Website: home-depot
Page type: customer-info-address
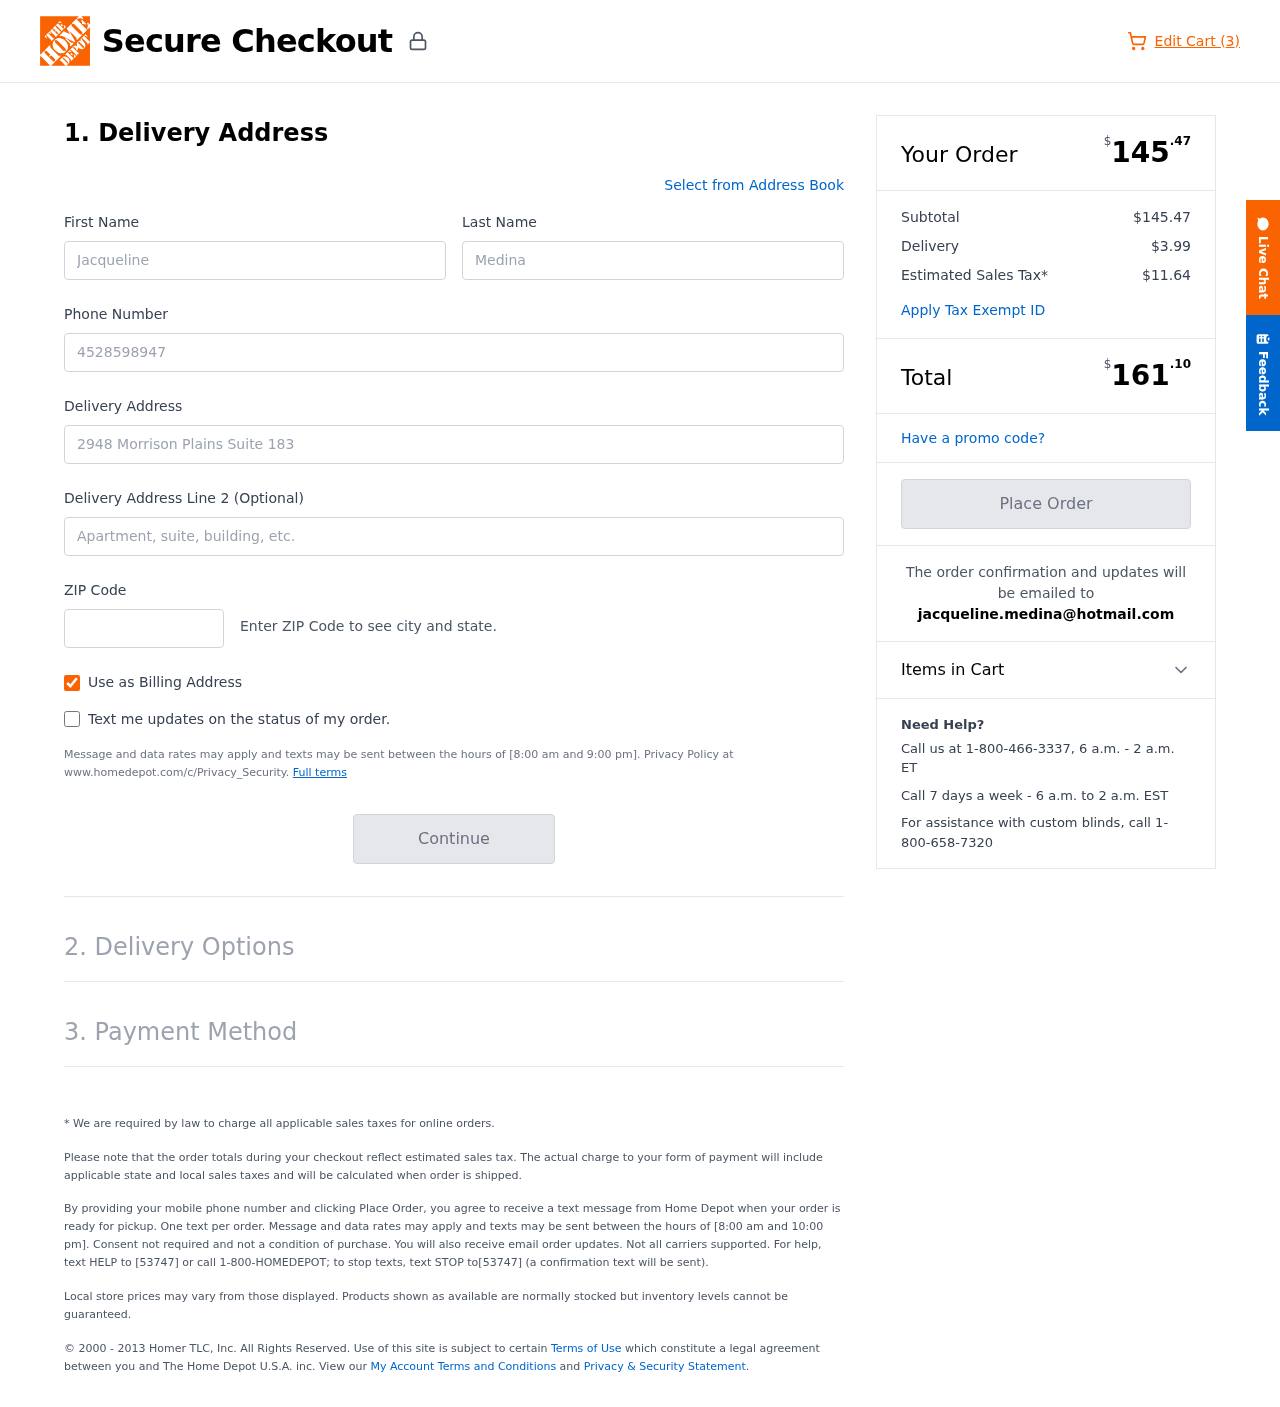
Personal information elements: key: PII_EMAIL
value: jacqueline.medina@hotmail.com
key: PII_FIRSTNAME
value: Jacqueline
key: PII_LASTNAME
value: Medina
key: PII_PHONE
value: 4528598947
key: PII_POSTCODE
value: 99803
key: PII_STREET
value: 2948 Morrison Plains Suite 183
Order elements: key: ORDER_NUM_ITEMS
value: Edit Cart (3)
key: ORDER_SUBTOTAL_HEADER
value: $145.47
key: ORDER_SUBTOTAL
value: $145.47
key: ORDER_SHIPPING_COST
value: $3.99
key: ORDER_TAX
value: $11.64
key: ORDER_TOTAL2
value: $161.10